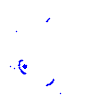
Particle: proton